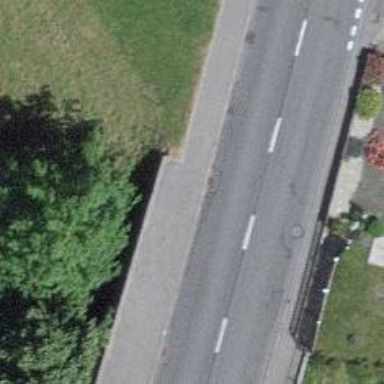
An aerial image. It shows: Sidewalk bridge over footway road.